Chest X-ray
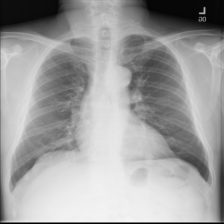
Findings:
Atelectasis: negative
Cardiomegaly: negative
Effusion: negative
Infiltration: negative
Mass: negative
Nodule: positive
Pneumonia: negative
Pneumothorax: negative
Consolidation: negative
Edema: negative
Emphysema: negative
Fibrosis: negative
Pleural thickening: negative
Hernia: negative